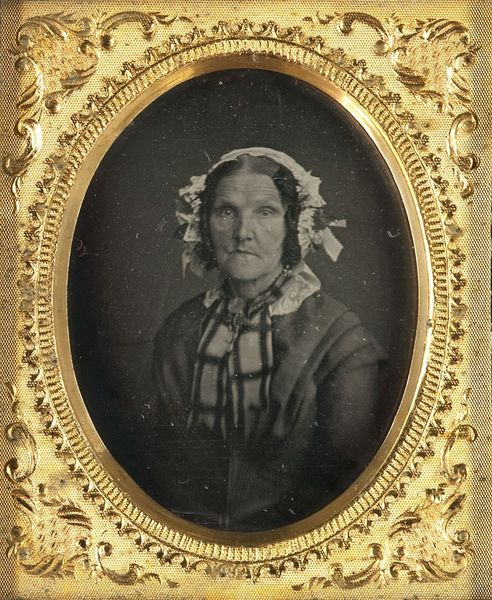
Titel: Agnete Dorothea Reiners, geb. Wittke, die Mutter von Anna Henriette Stelzner
Künstler: Carl Ferdinand Stelzner
Standort: Hamburg
Institution: Museum für Kunst und Gewerbe Hamburg
Schlagwörter: frau, haube, person, brustbild, kopfbedeckung, dreiviertelansicht, foto, fotografie, photographie, photo, etui, lichtbild, daguerreotypie, historische, bildwerke, angewandte und bildende kunst, hessische systematik, persönlichkeit, porträtfotografie, porträtphotographie